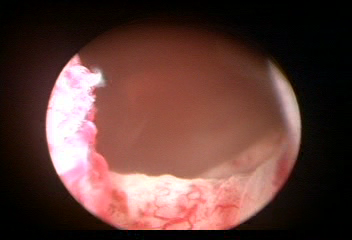
Modality: WLC
Class: Normal mucosa
Bladder cancer association: No